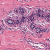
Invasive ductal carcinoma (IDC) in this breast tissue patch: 0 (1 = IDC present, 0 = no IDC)